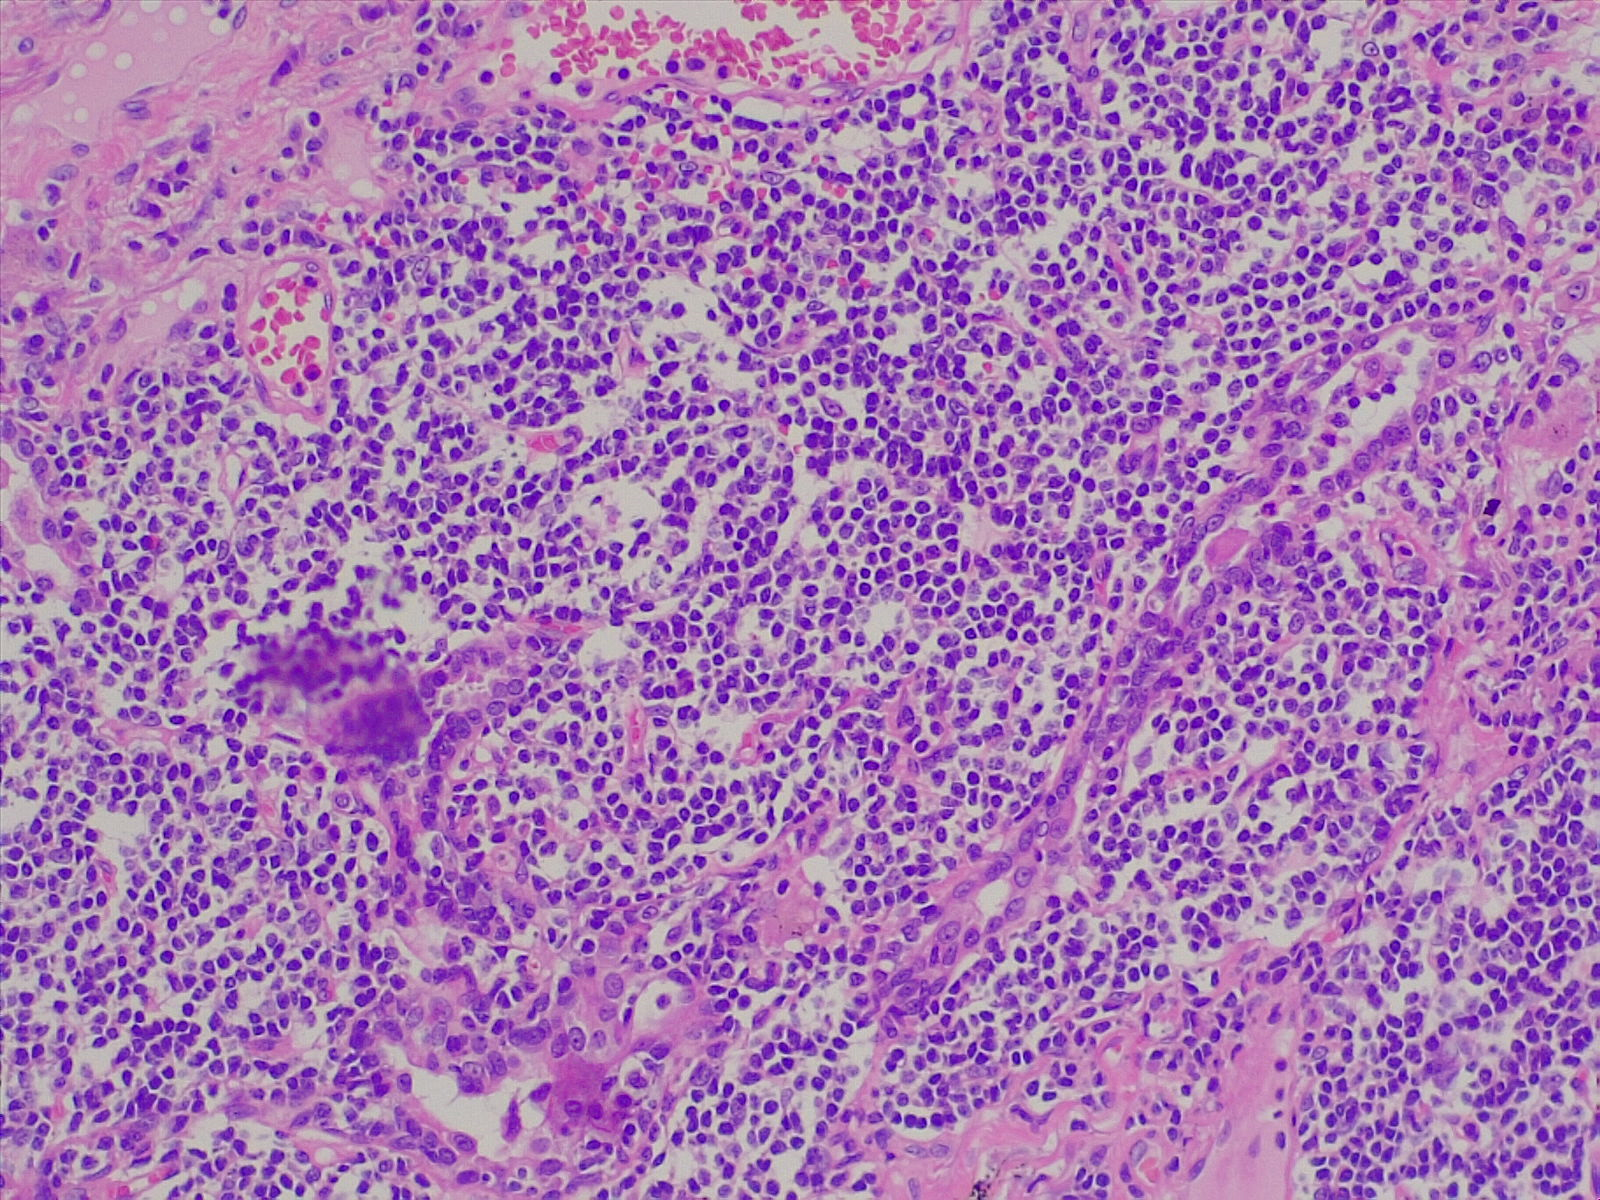
Label: normal lung tissue